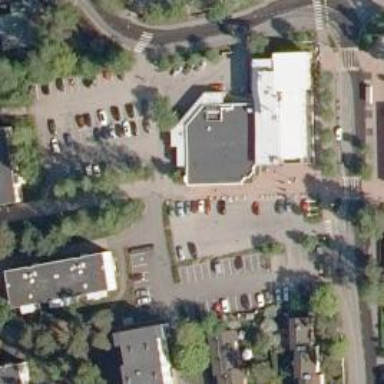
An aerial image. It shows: Convenience shop.